Interaction volume radius: 5 \u00c5
Interaction volume height: 15 \u00c5
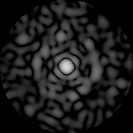
Disorder parameter: 0.7892